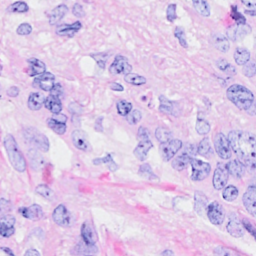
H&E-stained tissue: Breast